Question: I have 2 regions in a window, each with their own tooltip.
these tooltips are custom drawn by handling the WM_PAINT message (to prevent flicker).
This is the creation of the tooltips:
'''
tooltips[MAIN_GRAPH_TT].tthWnd = CreateWindowEx(WS_EX_TOPMOST,TOOLTIPS_CLASS,0,WS_POPUP | TTS_NOPREFIX | TTS_ALWAYSTIP | TTS_NOFADE,CW_USEDEFAULT, CW_USEDEFAULT,CW_USEDEFAULT,CW_USEDEFAULT,0,0,g_hInst,0);
tooltips[SECONDARY_GRAPH_TT].tthWnd = CreateWindowEx(WS_EX_TOPMOST,TOOLTIPS_CLASS,0,WS_POPUP | TTS_NOPREFIX | TTS_ALWAYSTIP | TTS_NOFADE,CW_USEDEFAULT, CW_USEDEFAULT,CW_USEDEFAULT,CW_USEDEFAULT,0,0,g_hInst,0);
'''
This is initialisation of the tooltips:
'''
if (tooltips[MAIN_GRAPH_TT].tthWnd)
{
lpfnOldTTProc = (WNDPROC)SetWindowLong(tooltips[MAIN_GRAPH_TT].tthWnd,
GWL_WNDPROC, (DWORD) TooltipProc);
SetWindowLong(tooltips[MAIN_GRAPH_TT].tthWnd, GWL_EXSTYLE, WS_EX_LAYERED|WS_EX_TOOLWINDOW);
SetLayeredWindowAttributes(tooltips[MAIN_GRAPH_TT].tthWnd,RGB(255,0,0),0,ULW_COLORKEY);
SendMessage(tooltips[MAIN_GRAPH_TT].tthWnd,CWM_SETWNDPROC,0,(LPARAM)new WNDPROC(lpfnOldTTProc));
}
if (tooltips[SECONDARY_GRAPH_TT].tthWnd)
{
lpfnOldTTProc = (WNDPROC)SetWindowLong(tooltips[SECONDARY_GRAPH_TT].tthWnd, GWL_WNDPROC, (DWORD) TooltipProc);
SetWindowLong(tooltips[SECONDARY_GRAPH_TT].tthWnd, GWL_EXSTYLE, WS_EX_LAYERED|WS_EX_TOOLWINDOW);
SetLayeredWindowAttributes(tooltips[SECONDARY_GRAPH_TT].tthWnd,RGB(255,0,0),0,ULW_COLORKEY);
SendMessage(tooltips[SECONDARY_GRAPH_TT].tthWnd,CWM_SETWNDPROC,0,(LPARAM)new WNDPROC(lpfnOldTTProc));
}
'''
And this is the WM_PAINT of the custom tooltip WNDPROC:
'''
case WM_PAINT:
{
const int FRAME_WIDTH = 1;
const int CORNER_DIAMETER = 10;
PAINTSTRUCT ps;
HDC hdc = BeginPaint(hWnd,&ps);
HDC hMemDC;
RECT cr;
GetClientRect(hWnd,&cr);
hMemDC = CreateCompatibleDC(hdc);
HBITMAP memBM = CreateCompatibleBitmap(hdc, cr.right-cr.left, cr.bottom-cr.top);
HBITMAP hOldBM = (HBITMAP) SelectObject(hMemDC,memBM);
//drawing start [draw to hMemDC]
{
FillSolidRect(hMemDC,0,0,cr.right-cr.left,cr.bottom-cr.top,RGB(255,0,0));
HPEN hFramePen = CreatePen(PS_SOLID,FRAME_WIDTH,BLACK);
HBRUSH hBGBrush = GetSysColorBrush(COLOR_INFOBK);
SetTextColor(hMemDC,GetSysColor(COLOR_INFOTEXT));
SetBkColor(hMemDC,WHITENESS);
SetBkMode(hMemDC,TRANSPARENT);
HBRUSH hOldBrush = (HBRUSH) SelectObject(hMemDC,hBGBrush);
HPEN hOldPen = (HPEN) SelectObject(hMemDC,hFramePen);
HFONT hOldFont = SelectFont(hMemDC,g_hFonts[FONT_TOOLTIP]);
RoundRect(hMemDC,cr.left,cr.top,cr.right,cr.bottom,CORNER_DIAMETER,CORNER_DIAMETER);
RECT textRec = cr;
textRec.left += FRAME_WIDTH*2;
textRec.right -= FRAME_WIDTH*2;
textRec.top += FRAME_WIDTH*2;
textRec.bottom -= FRAME_WIDTH*2;
if(hWnd == tooltips[MAIN_GRAPH_TT].tthWnd)
DrawText(hMemDC,tttBuffer[MAIN_GRAPH_TT],sizeof(tttBuffer),&textRec,DT_LEFT|DT_TOP);
else if(hWnd == tooltips[SECONDARY_GRAPH_TT].tthWnd)
DrawText(hMemDC,tttBuffer[SECONDARY_GRAPH_TT],sizeof(tttBuffer),&textRec,DT_LEFT|DT_TOP);
SelectObject(hMemDC,hOldBrush);
SelectObject(hMemDC,hOldPen);
SelectObject(hMemDC,hOldFont);
DeleteObject(hFramePen);
DeleteObject(hBGBrush);
}
//drawing end
BitBlt(hdc,
cr.left,
cr.top,
cr.right-cr.left, cr.bottom-cr.top,
hMemDC,
0,
0,
SRCCOPY);
SelectObject(hdc,hOldBM);
DeleteObject(memBM);
DeleteDC(hMemDC);
EndPaint(hWnd,&ps);
}
break;
'''
The problem with these tooltips is, the corners (outside of the round rect) are supposed to be transparent, but i cant seem to get them to dissapear.
I have tried (naively) to use HOLLOW_BRUSH to paint the background rect, but didnt work, and as you can see from the example i've tried using the layered window approach, again to no avail.
Can anyone help me get transparency for the background of my tooltips?
---
Here is a picture of the tooltip without transparency
[the corners have been recoloured white for visibility -- these are the parts that need to be transparent]
(Text blanked out)

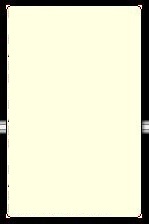
Answer: You can use 'SetWindowRgn' to make parts of a window transparent (create a region using 'CreateRoundRectRgn').
Alternatively, you can use 'SetLayeredWindowAttributes' to use true alpha blending to make parts of the window transparent.